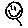
Label: smiley face